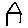
Label: house